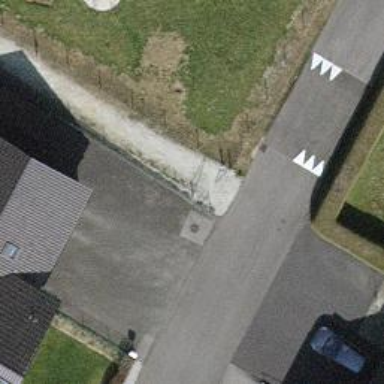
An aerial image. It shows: Hedge acting as barrier.